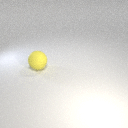
large yellow rubber sphere